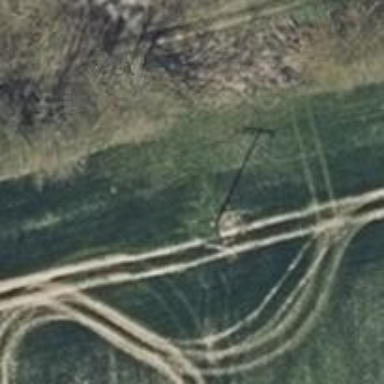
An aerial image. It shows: Power pole.